Breast ultrasound image
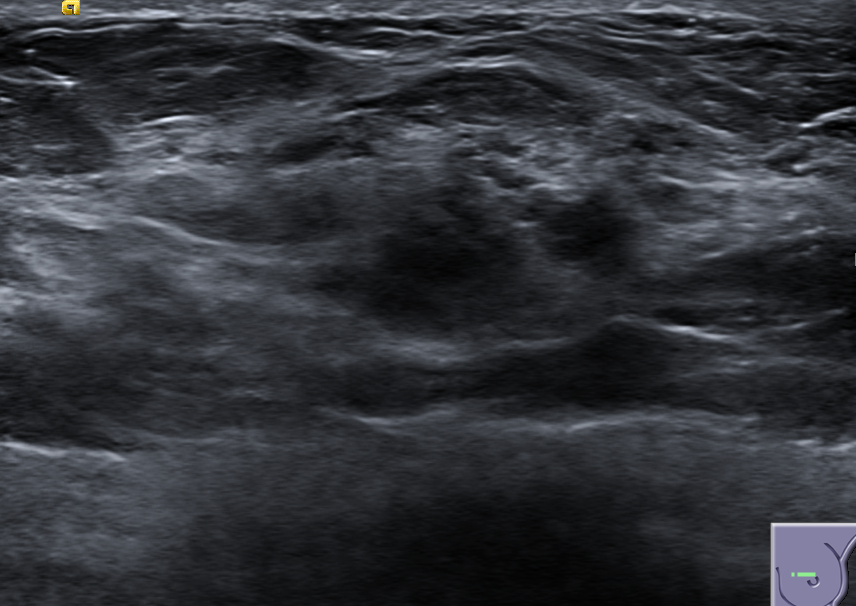
Diagnosis: malignant